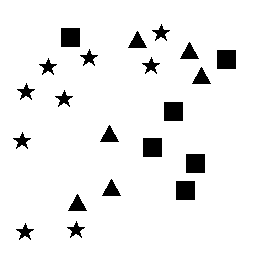
Squares: 6
Triangles: 6
Stars: 9
Total shapes: 21